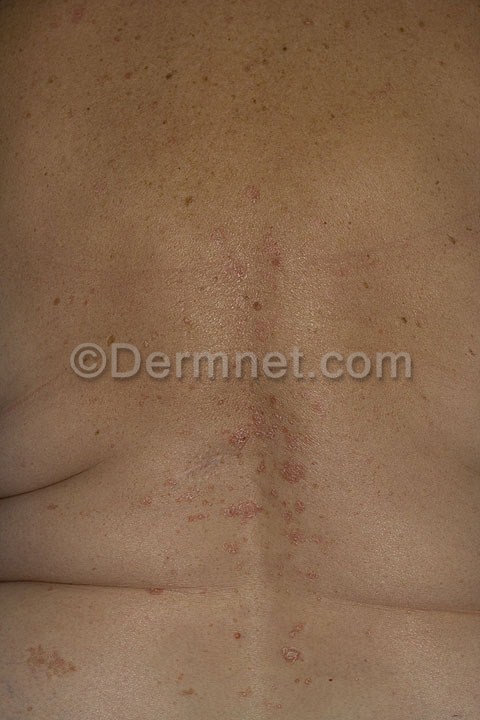
Disease: Actinic Keratosis Basal Cell Carcinoma and other Malignant Lesions